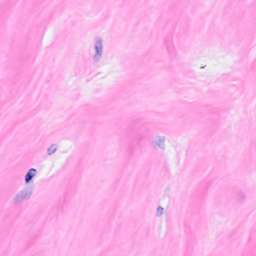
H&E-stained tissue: Breast